Question: I want to compare a number to another: if the comparison is true the current value must pass but if not it must stop. But I can't do this idea because the output of the compare block is boolean so if it is true, the output is 1 so the current value will not pass as same number. How can I do this idea? Thanks.

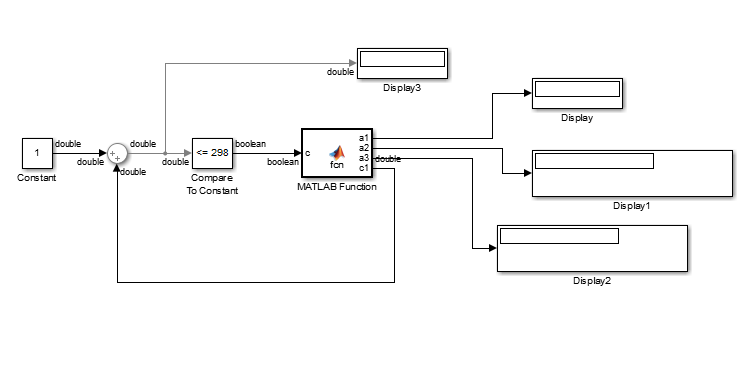
Answer: One way to accomplish this would be to use a <URL> instead of the Relational Operator block.
There is also a <URL> block if you ever do need to convert a Boolean output to double precision, but I don't think that's what you want in this case.